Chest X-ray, AP view. Patient: 59 years old, sex M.
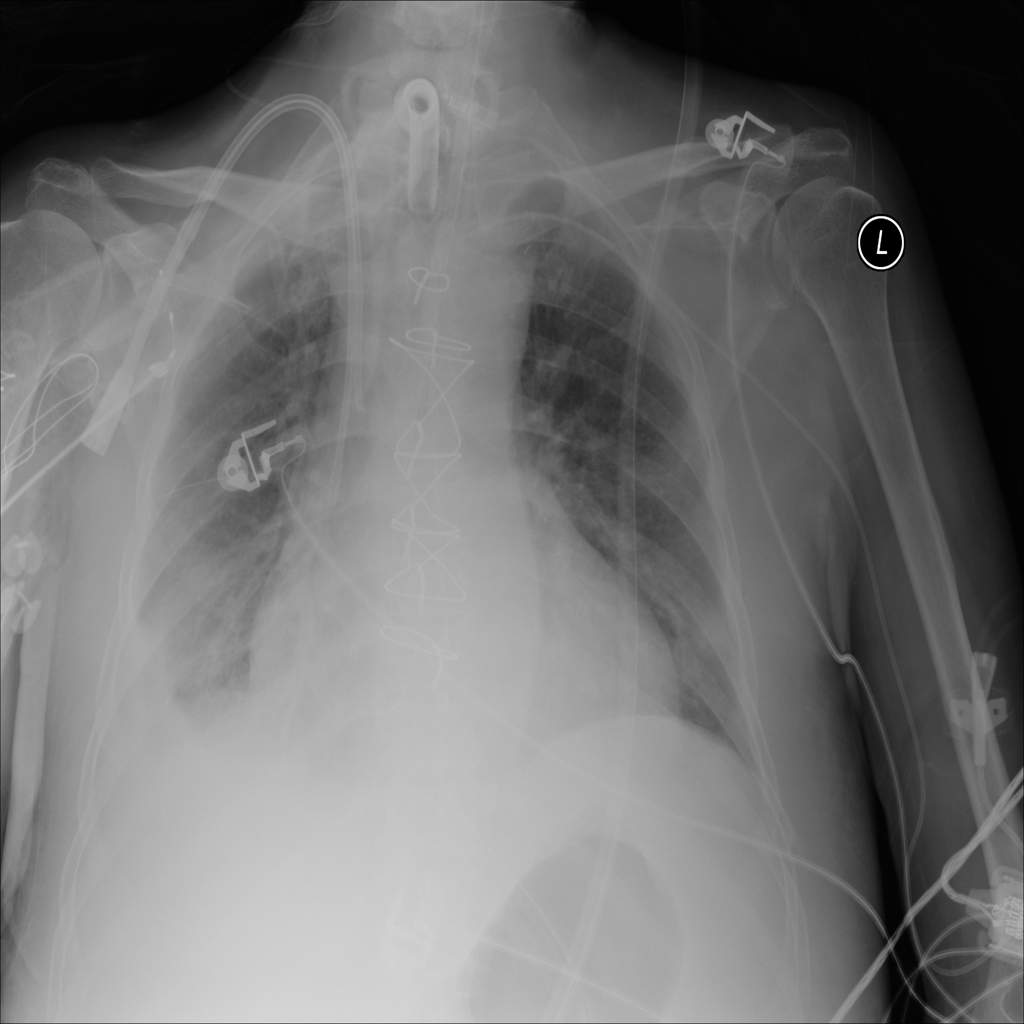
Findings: Effusion